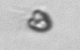
Label: Pyramimonas